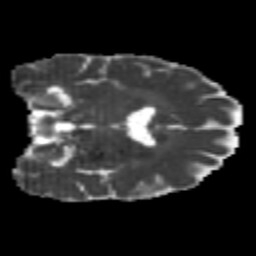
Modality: MD
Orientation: coronal
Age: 23
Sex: female
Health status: healthy
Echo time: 0.074 s